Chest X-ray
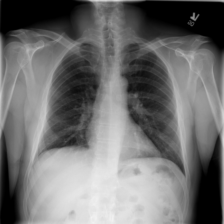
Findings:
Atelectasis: negative
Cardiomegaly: negative
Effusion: negative
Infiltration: negative
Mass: negative
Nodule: negative
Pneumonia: negative
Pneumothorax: negative
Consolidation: negative
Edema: negative
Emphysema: negative
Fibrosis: negative
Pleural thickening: negative
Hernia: negative